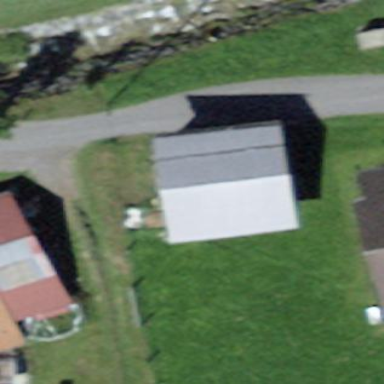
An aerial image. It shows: Barn.